Interaction volume radius: 5 \u00c5
Interaction volume height: 10 \u00c5
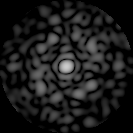
Disorder parameter: 0.8139